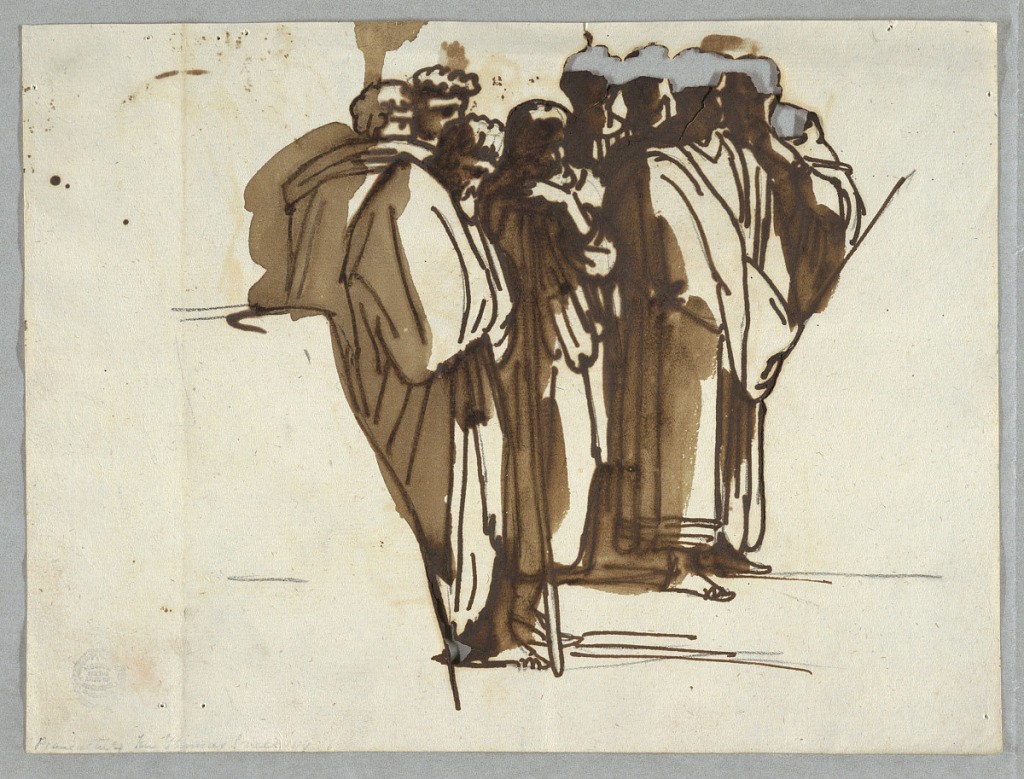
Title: Paul Preaching in Athens, after Raphael
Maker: Felice Giani, Italian, 1758–1823
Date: ca. 1820
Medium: Graphite, pen and ink, brush and sepia wash on paper.
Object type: Drawing
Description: A group of robed figures, a detail from Paul Preaching in Athens, by Raphael.